Platform: macOS
Application: Arc Browser
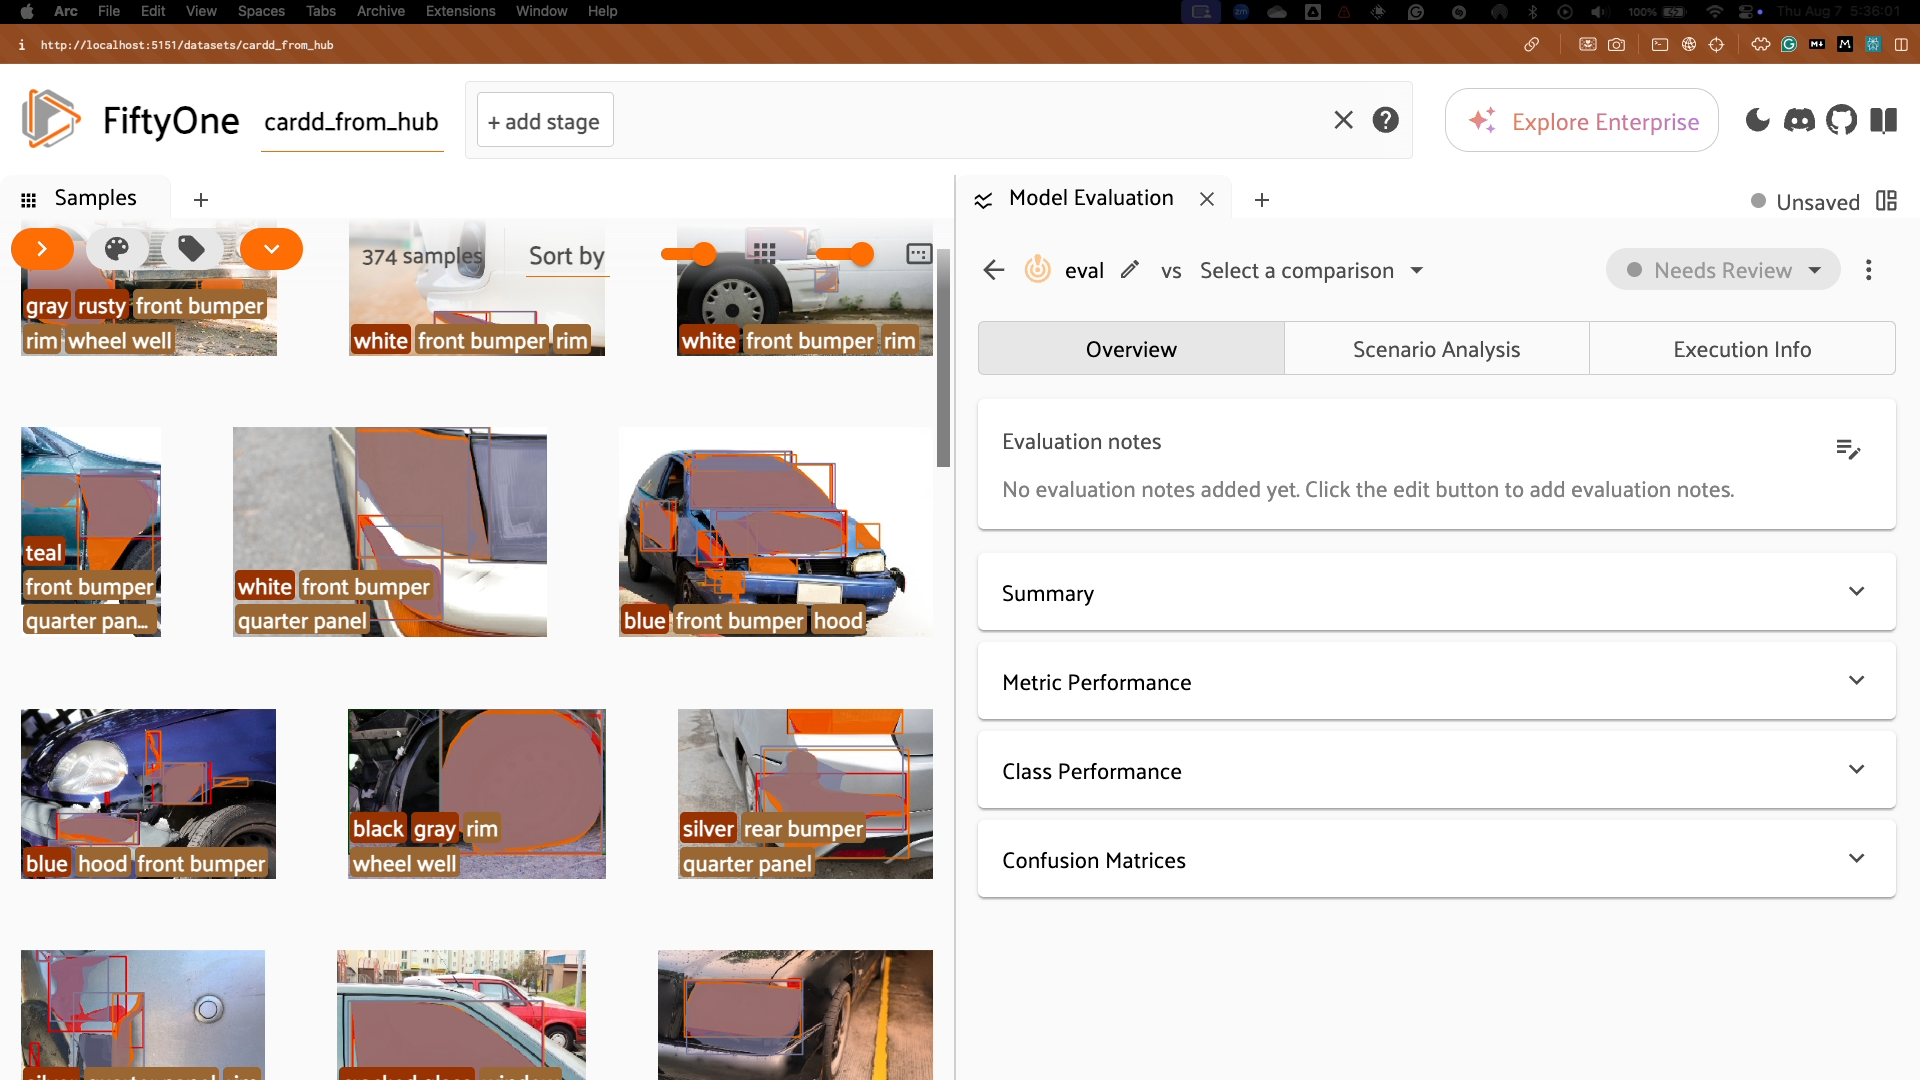
task_description: Navigate to model evaluation panel home page
action_type: click
element_info: Icon
steps_since_start: 1

task_description: Close model evaluation panel
action_type: click
element_info: Icon
steps_since_start: 1

task_description: Open review status menu in the model evaluation panel
action_type: click
element_info: Menu Item
steps_since_start: 1

task_description: Switch to Execution Info tab in the Model Evaluation panel
action_type: click
element_info: Menu Item
steps_since_start: 1

task_description: Switch to Scenario Analysis tab in Model Evaluation Panel
action_type: click
element_info: Menu Item
steps_since_start: 1

task_description: Add evaluation notes in model evaluation panel
action_type: click
element_info: Icon
steps_since_start: 1

task_description: Show the sidebar
action_type: click
element_info: Icon
steps_since_start: 1

task_description: Show more items in the actions row toolbar
action_type: click
element_info: Icon
steps_since_start: 1

task_description: Expand summary card in the model evaluation panel
action_type: click
element_info: Menu Item
steps_since_start: 1

task_description: Expand Metric performance card in the model evaluation panel
action_type: click
element_info: Menu Item
steps_since_start: 1

task_description: Expand the per class performance card in the model evaluation panel
action_type: click
element_info: Menu Item
steps_since_start: 1

task_description: Expand the confusion matrix card in the model evaluation panel
action_type: click
element_info: Menu Item
steps_since_start: 1
task_description: Locate the model evaluation panel
action_type: hover
element_info: Menu Item
steps_since_start: 1

task_description: Locate the samples panel
action_type: hover
element_info: Menu Item
steps_since_start: 1